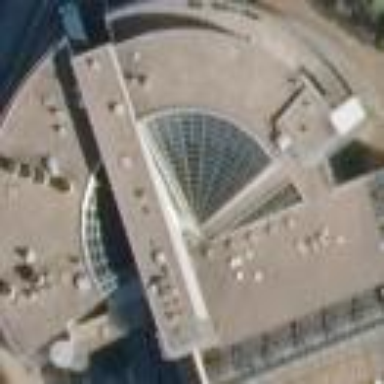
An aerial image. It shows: Part of office building.